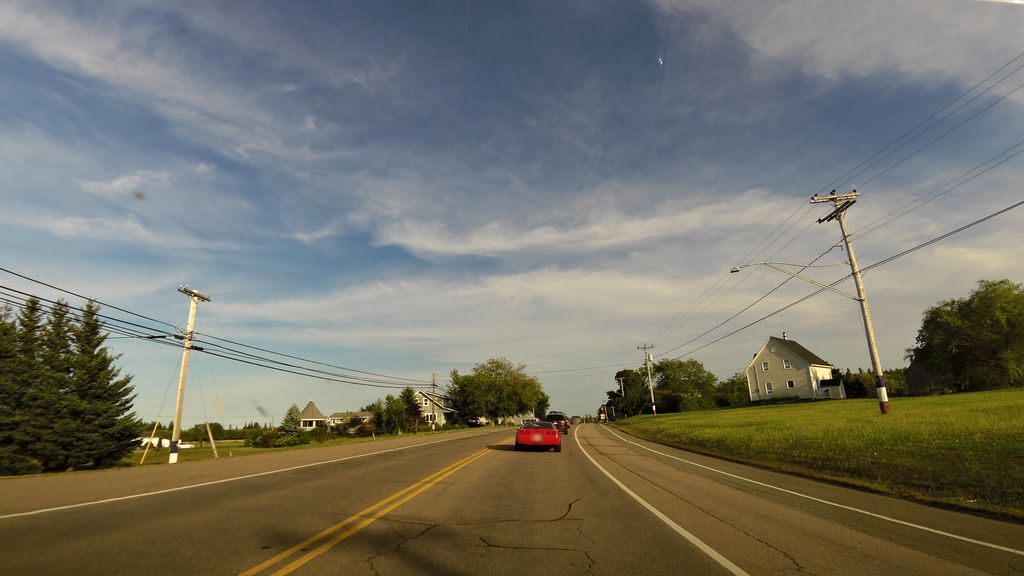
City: charlottetown